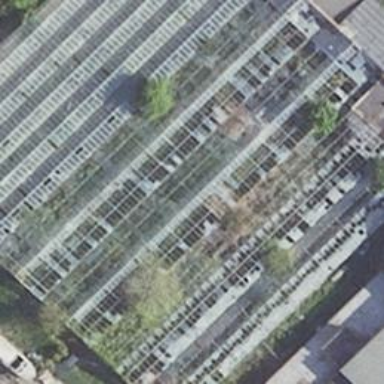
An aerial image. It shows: Greenhouse.